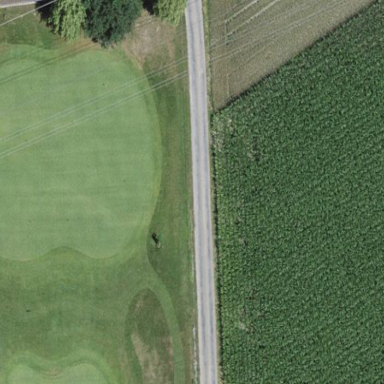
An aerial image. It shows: Grassy area designated as golf tee.